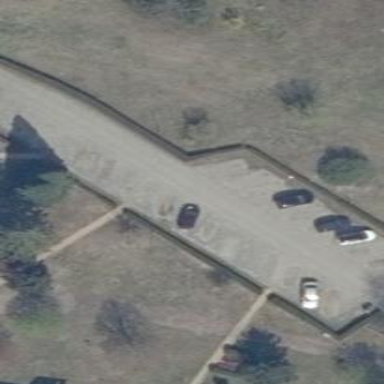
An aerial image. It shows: Parking area with surface.